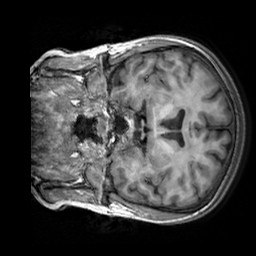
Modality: T1w
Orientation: coronal
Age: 23
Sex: female
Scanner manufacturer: siemens
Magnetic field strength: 3 T
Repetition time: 2.3 s
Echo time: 0.00303 s